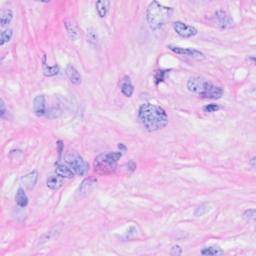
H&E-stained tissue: Breast